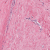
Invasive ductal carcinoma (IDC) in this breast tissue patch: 0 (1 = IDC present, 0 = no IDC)